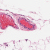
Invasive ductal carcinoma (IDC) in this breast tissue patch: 0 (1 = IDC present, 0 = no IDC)